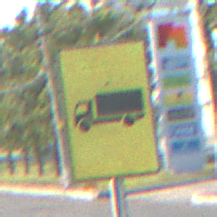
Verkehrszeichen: KFZZulaessigeGesamtmasse3Komma5TOhnePfeilsymbol
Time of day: MorningAfternoon
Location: Outdoor (Urban)
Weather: Clear
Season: NotSpecified
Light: Natural